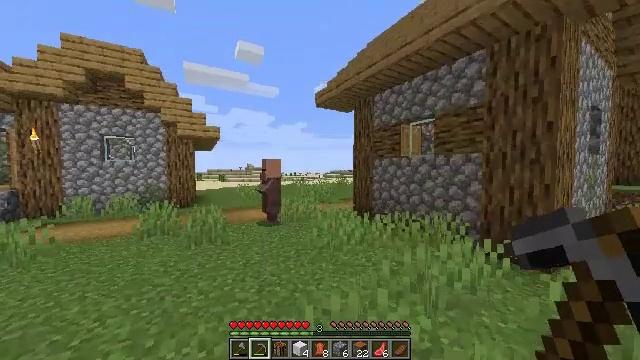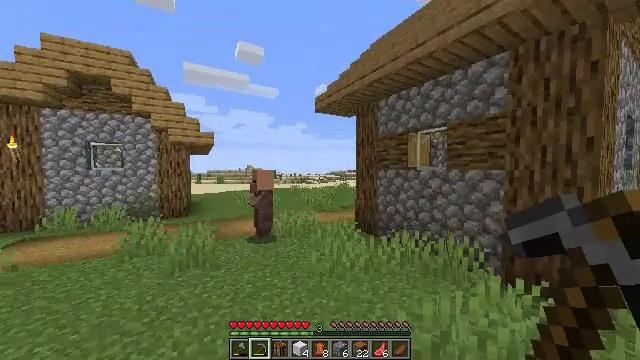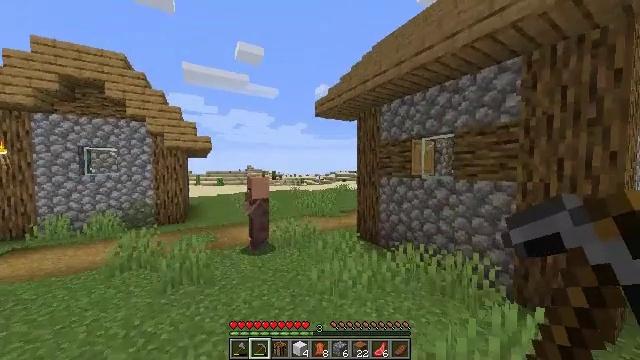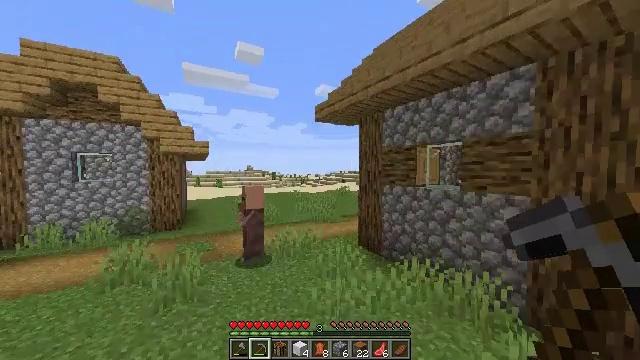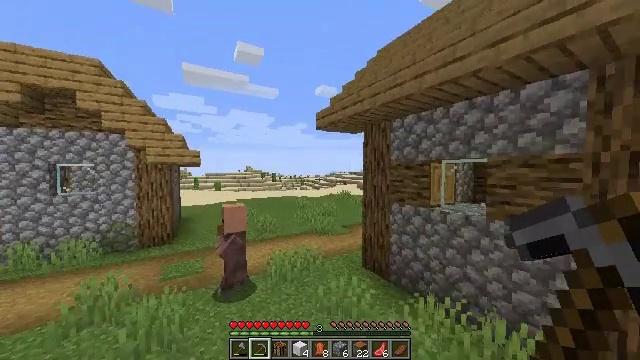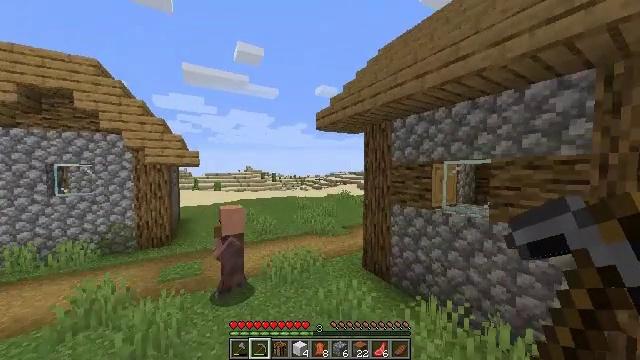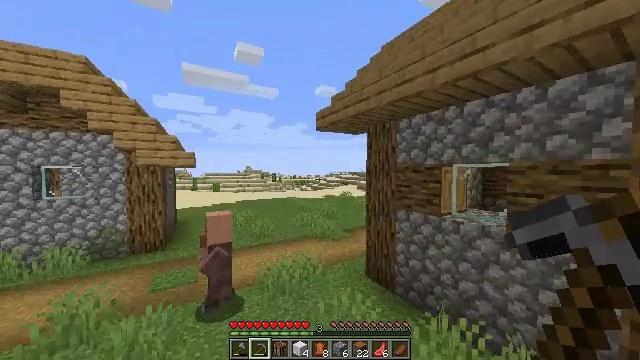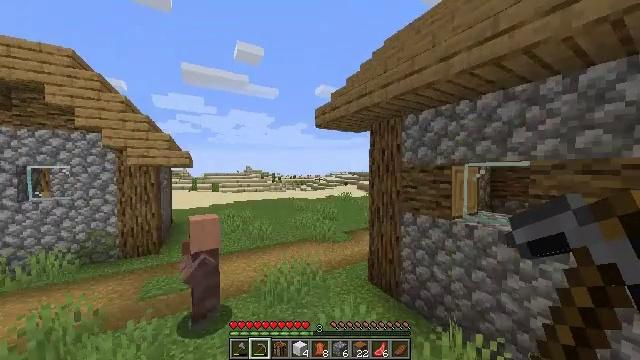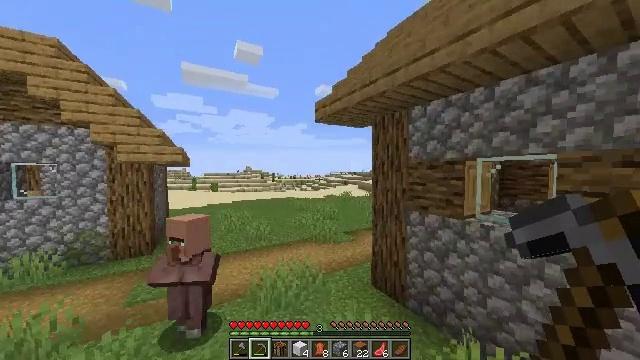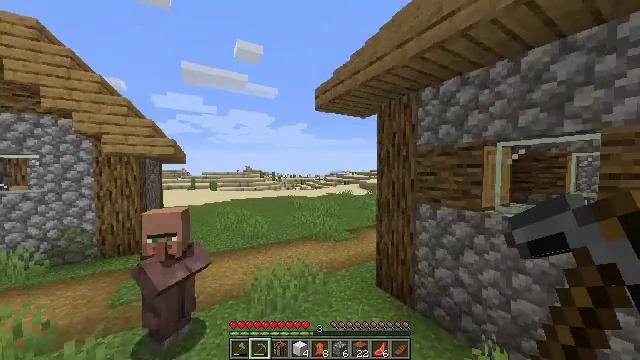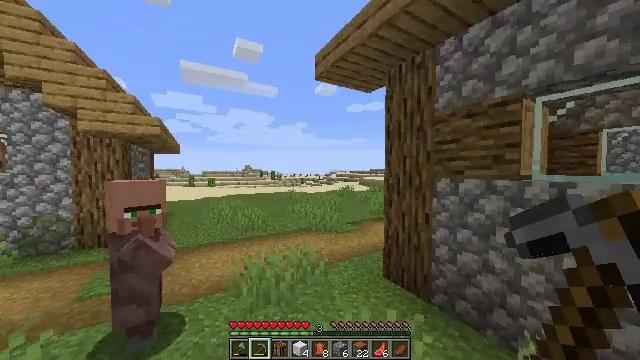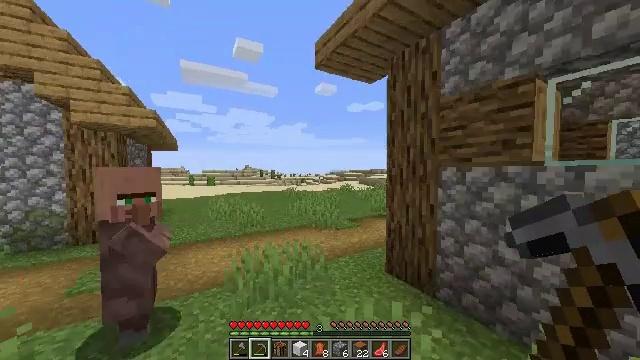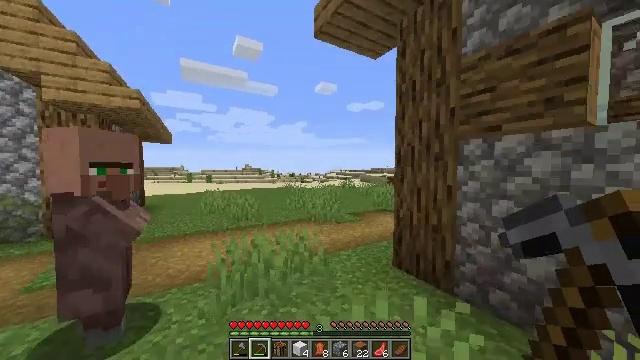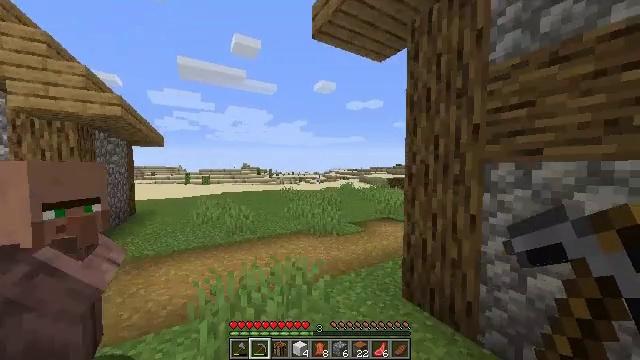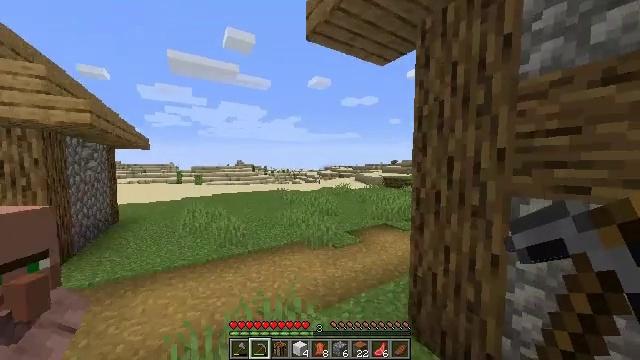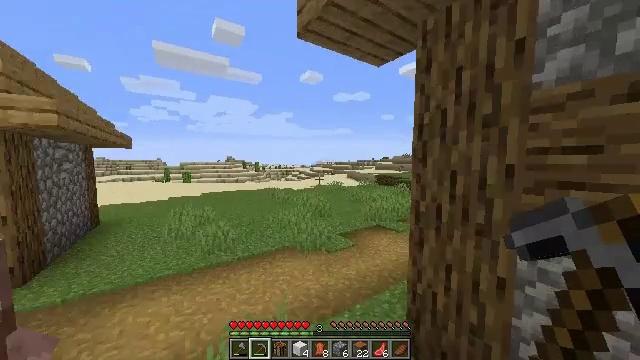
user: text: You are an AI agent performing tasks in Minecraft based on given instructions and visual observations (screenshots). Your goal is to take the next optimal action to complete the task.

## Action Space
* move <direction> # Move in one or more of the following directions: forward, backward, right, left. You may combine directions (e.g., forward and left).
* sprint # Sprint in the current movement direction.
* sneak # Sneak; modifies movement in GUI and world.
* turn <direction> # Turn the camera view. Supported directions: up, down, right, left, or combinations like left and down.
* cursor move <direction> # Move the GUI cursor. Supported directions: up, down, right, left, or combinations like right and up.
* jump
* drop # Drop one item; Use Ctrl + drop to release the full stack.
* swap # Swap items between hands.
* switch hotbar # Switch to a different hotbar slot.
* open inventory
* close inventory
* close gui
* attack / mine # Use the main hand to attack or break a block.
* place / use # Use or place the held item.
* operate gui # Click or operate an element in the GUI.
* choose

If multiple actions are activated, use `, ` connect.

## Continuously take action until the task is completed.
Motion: motion action
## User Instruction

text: Attack the cobblestone stairs to retrieve it.
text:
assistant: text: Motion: move forward, sprint, jump
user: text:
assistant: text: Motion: move forward, sprint, jump
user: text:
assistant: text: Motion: move forward, sprint, jump
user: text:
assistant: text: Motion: move forward, sprint, jump
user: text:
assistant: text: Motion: move forward, sprint, jump
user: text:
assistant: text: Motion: move forward, sprint, jump
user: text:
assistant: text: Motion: move forward, sprint, jump
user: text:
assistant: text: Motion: move forward, sprint, jump
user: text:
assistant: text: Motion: move forward, sprint, jump
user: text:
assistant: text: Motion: move forward, sprint, jump
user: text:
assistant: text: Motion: move forward, sprint, jump
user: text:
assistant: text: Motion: move forward, sprint, jump
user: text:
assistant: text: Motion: move forward, sprint, jump
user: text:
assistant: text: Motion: move forward, sprint, turn right and down, jump
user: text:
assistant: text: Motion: move forward, sprint, turn right and down, jump
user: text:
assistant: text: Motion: move forward, sprint, turn right, jump
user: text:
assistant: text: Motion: move forward, sprint, jump
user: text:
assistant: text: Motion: move forward, sprint, turn right and down, jump
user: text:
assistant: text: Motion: move forward, sprint, turn right and down, jump
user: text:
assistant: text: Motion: move forward, sprint, turn right and down, jump
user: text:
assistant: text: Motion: move forward and move left, sprint, turn right and down, jump
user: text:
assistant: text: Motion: move forward and move left, sprint, turn right and down
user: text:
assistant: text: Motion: move forward and move left, sprint, turn right and down
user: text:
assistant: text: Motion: move forward and move left, sprint
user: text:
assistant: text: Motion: move forward and move left, sprint
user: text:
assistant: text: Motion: move forward and move left, sprint
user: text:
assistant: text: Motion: move forward and move left, sprint
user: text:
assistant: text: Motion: move forward and move left, sprint, turn right
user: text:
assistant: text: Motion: move forward and move left, sprint
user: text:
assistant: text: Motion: move forward and move left, sprint, turn right and up